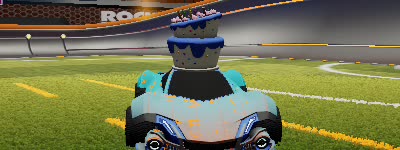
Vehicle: werewolf